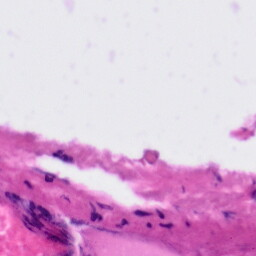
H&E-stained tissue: Tonsil